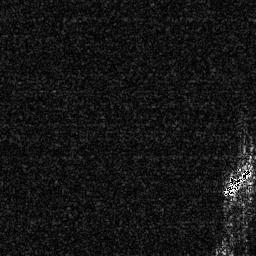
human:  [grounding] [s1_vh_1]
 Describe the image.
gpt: In the satellite image, there is  <ref>1 medium ship </ref> <box>[[85, 62, 98, 77, 0]]</box> located at bottom right.